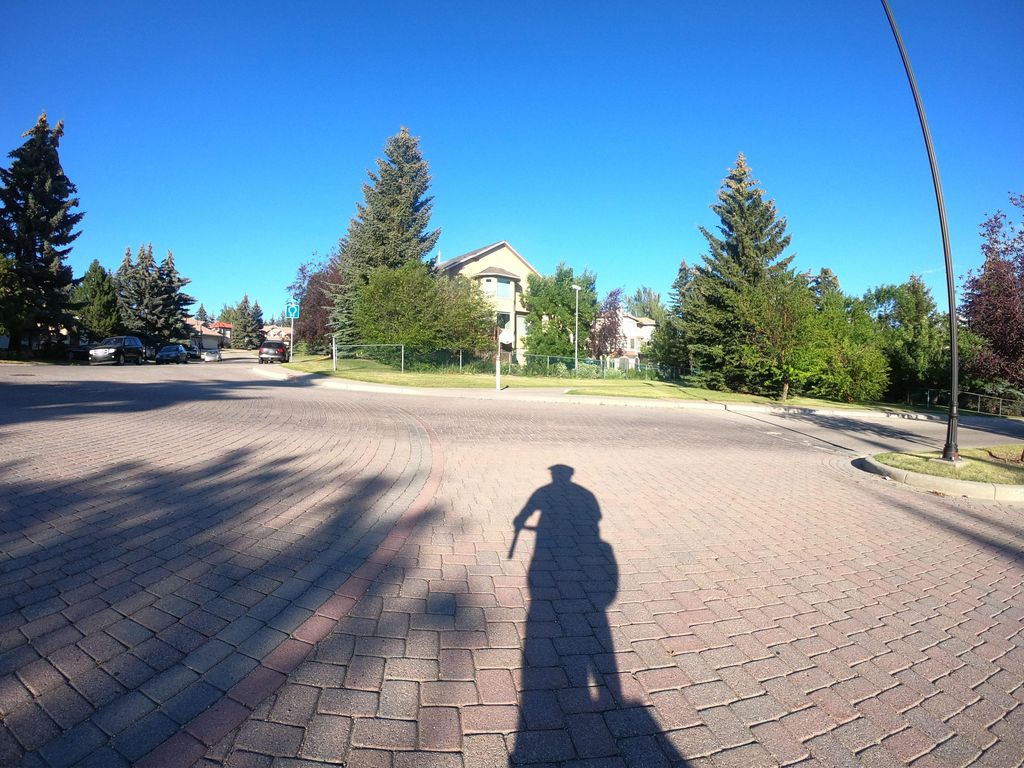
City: calgary